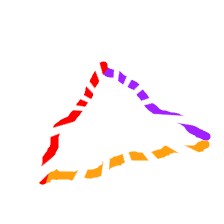
Shape: triangle